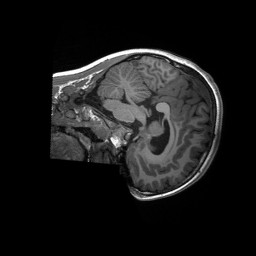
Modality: T1w
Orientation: sagittal
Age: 12
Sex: male
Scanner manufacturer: siemens
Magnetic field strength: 3 T
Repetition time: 2.3 s
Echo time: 0.00232 s